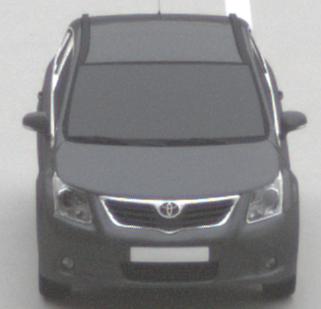
Make: Toyota
Model: Avensis 1.6
Detailed model: Avensis (T27) Notch Back
Model produced from: 2009/01
Model produced until: 2010/08
Doors: 4
Color: gray
Road condition: dry road
Daytime: morning or afternoon
Contrast: low contrast